Question: I'm writing a code that reads a CSV file, and generates two XLSX files, depending if the sites needed updates and where the location is. For example I would have sample data such as:

And the issue I'm having now, is that I want to apply Excel table style "Olive Green, Table Style Medium 18". I have an option where I have to pass a workbook, but since I'm not directly creating a workbook but rather reading a CSV file, how would I continue this?
Right now, I'm just using 'write.xlsx()' to export my data to Excel, but I would like to apply a formatting to the table.
Sample code:
'''
#Determine the input and output parameters
input_file <- choose.files()
output_eu <- "eu.xlsx"
output_noteu <- "noteu.xlsx"
#list of EU countries
eu <- c("Andorra","Austria","Belarus","Belgium","Bosnia and Herzegovina","Bulgaria","Croatia","Czech Republic","Denmark","Estonia","Finland","France","Germany","Greece","Hungary","Iceland","Ireland","Italy","Latvia","Liechtenstein","Lithuania","Luxembourg","Malta","Moldova","Monaco","Montenegro","Netherlands","Norway","Poland","Portugal","Romania","Russia","San Marino","Serbia","Slovakia","Slovenia","Spain","Sweden","Switzerland","Ukraine","United Kingdom")
#reading the csv table
d <- read.table(input_file, sep = ";", header = TRUE, check.names = FALSE)
# get all cases where there is some text in the Update field
updates <- d[d$Update != "", ]
#within updates are there countries in EU
i <- updates$Country %in% eu
eu_up <- updates[i,]
noteu_up <- updates[!i,]
#Creating the excel files
library(openxlsx)
write.xlsx(eu_up, output_eu)
write.xlsx(noteu_up, output_noteu)
'''
Update1: Added the sample code to show that I use 1 CSV file that goes into two excel files.
Updated Code:
'''
#Determine the input and output parameters
input_file <- choose.files()
output_eu <- "eu.xlsx"
output_noteu <- "noteu.xlsx"
#list of EU countries
eu <- c("Andorra","Austria","Belarus","Belgium","Bosnia and Herzegovina","Bulgaria","Croatia","Czech Republic","Denmark","Estonia","Finland","France","Germany","Greece","Hungary","Iceland","Ireland","Italy","Latvia","Liechtenstein","Lithuania","Luxembourg","Malta","Moldova","Monaco","Montenegro","Netherlands","Norway","Poland","Portugal","Romania","Russia","San Marino","Serbia","Slovakia","Slovenia","Spain","Sweden","Switzerland","Ukraine","United Kingdom")
#reading the csv table
d <- read.table(input_file, sep = ";", header = TRUE, check.names = FALSE)
# get all cases where there is some text in the Update field
updates <- d[d$Update != "", ]
#within updates are there countries in EU
i <- updates$Country %in% eu
eu_up <- updates[i,]
noteu_up <- updates[!i,]
#importing openxlsx library
library(openxlsx)
#create the workbook for each one
wb_eu <- createWorkbook()
wb_xeu <-createWorkbook()
#adding the data to each corresponding workbook
addWorksheet(wb_eu, "European Sites")
addWorksheet(wb_xeu, "Non-European Sites")
#write our tables into each
writeDataTable(wb_eu, 1, eu_up, startRow=1, startCol=1, tableStyle="TableStyleLight11")
writeDataTable(wb_xeu, 1, noteu_up, startRow=1, startCol=1, tableStyle="TableStyleLight11")
#setting our column widths
setColWidths(wb_eu, 1, cols=1:26, widths = "auto")
setColWidths(wb_xeu, 1, cols=1:26, widths = "auto")
#saving our workbooks
saveWorkbook(wb_eu, "European Sites updated.xlsx", overwrite = TRUE)
saveWorkbook(wb_xeu, "Non-European Sites updated.xlsx", overwrite = TRUE)
'''
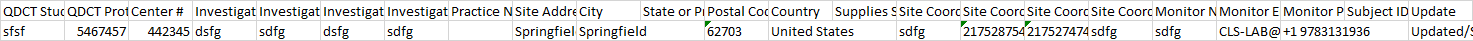
Answer: 'library(openxlsx)' works well for this.
'''
library(openxlsx)
'''
First you need to create a workbook:
'''
wb <- createWorkbook()
'''
Then add two worksheets to it:
'''
addWorksheet(wb, "EU")
addWorksheet(wb, "NOTEU")
'''
Then let's write our two tables:
'''
writeDataTable(wb, 1, eu_up, startRow = 1, startCol = 1, tableStyle = "TableStyleMedium18")
writeDataTable(wb, 2, noteu_up, startRow = 1, startCol = 1, tableStyle = "TableStyleMedium18")
saveWorkbook(wb, "Tables_with_Formatting.xlsx", overwrite = TRUE)
'''